Question: I'm made a chart timeseriescollection type. I'm fetching the following values to the database.
However when creating the graph, the values shown are not entirely accurate. Can someone tell me why this happens?
Only shows the date. Hours not appear correctly. Does anyone can help me solve this little problem please? I would be eternally grateful.
Thank you all very much.
Values from Database.
'''
select (CONCAT(data_registo, ' ', hora_registo)) as data, temperatura from registos where idSensor like 'Thermomether001' and data_registo between '2014-07-20' and '2014-07-24'
2014-07-20 00:26:03 19.4
2014-07-20 00:55:07 18.4
2014-07-20 01:58:14 18.4
2014-07-20 03:03:02 18.4
2014-07-20 04:40:13 19.3
2014-07-20 05:10:56 18.4
2014-07-20 05:41:40 19.3
.
.
.
2014-07-24 21:40:04 19.3
2014-07-24 22:09:42 19.2
2014-07-24 22:39:20 18.9
2014-07-24 23:02:19 19.8
2014-07-24 23:38:37 19.7
'''
Chart

As you can see only shows the date. The time that appears is not registered in the database. Can anyone help me?
Code of chart
JFreeChart createChart(XYDataset dataset) {
'''
JFreeChart chart = ChartFactory.createTimeSeriesChart(
"Chart", // title
"Date", // x-axis label
"Temperature", // y-axis label
dataset, // data
true, // create legend?
true, // generate tooltips?
false // generate URLs?
);
XYPlot plot = (XYPlot) chart.getPlot();
DateAxis axis = (DateAxis) plot.getDomainAxis();
axis.setDateFormatOverride(new SimpleDateFormat("yyyy-MM-dd HH:mm:ss"));
return chart;
}
XYDataset createDataset() throws SQLException, ParseException {
Connection con = null;
String databaseURL = "jdbc:sqlserver://-----;IntegratedSecurity=true";
String driverName = "com.microsoft.sqlserver.jdbc.SQLServerDriver";
try {
Class.forName(driverName).newInstance();
} catch (Exception ex) {
System.out.println("");
}
con = (Connection) DriverManager.getConnection(databaseURL);
if (!con.isClosed()) {
System.out.println("Successfully connected to the DataBase Server...");
}
SimpleDateFormat sdf = new SimpleDateFormat("yyyy-MM-dd HH:mm:ss");
String d1 = sdf.format(jDateChooser1.getDate());
String d2 = sdf.format(jDateChooser2.getDate());
String c1 = jComboBoxSensores.getSelectedItem().toString();
Statement statement;
statement = (Statement) con.createStatement();
String selectQuery ="select (CONCAT(data_registo, ' ', hora_registo)) as data, temperatura from registos where idSensor like '"+c1+"' and temperatura not in ('0.0') and data_registo between '"+d1+"' and '"+d2+"'";
ResultSet resultSet = null;
resultSet = statement.executeQuery(selectQuery);
TimeSeries s1 = new TimeSeries(c1);
while (resultSet.next()) {
String data = (String) resultSet.getObject("data");
String temperatura = (String) resultSet.getObject("temperatura");
SimpleDateFormat sdf2 = new SimpleDateFormat("yyyy-MM-dd HH:mm:ss");
Date dateI = sdf2.parse(data);
double value = Double.parseDouble(temperatura);
s1.addOrUpdate(new Hour(dateI), value);
}
resultSet.close();
TimeSeriesCollection dataset = new TimeSeriesCollection();
dataset.addSeries(s1);
return dataset;
}
JPanel createDemoPanel() throws SQLException, ParseException {
JFreeChart chart = createChart(createDataset());
ChartPanel panel = new ChartPanel(chart);
panel.setFillZoomRectangle(true);
panel.setMouseWheelEnabled(true);
return panel;
}
}
'''
As you can see only shows the date. The time that appears is not registered in the database. Can anyone help me?
Very thanks everyone.
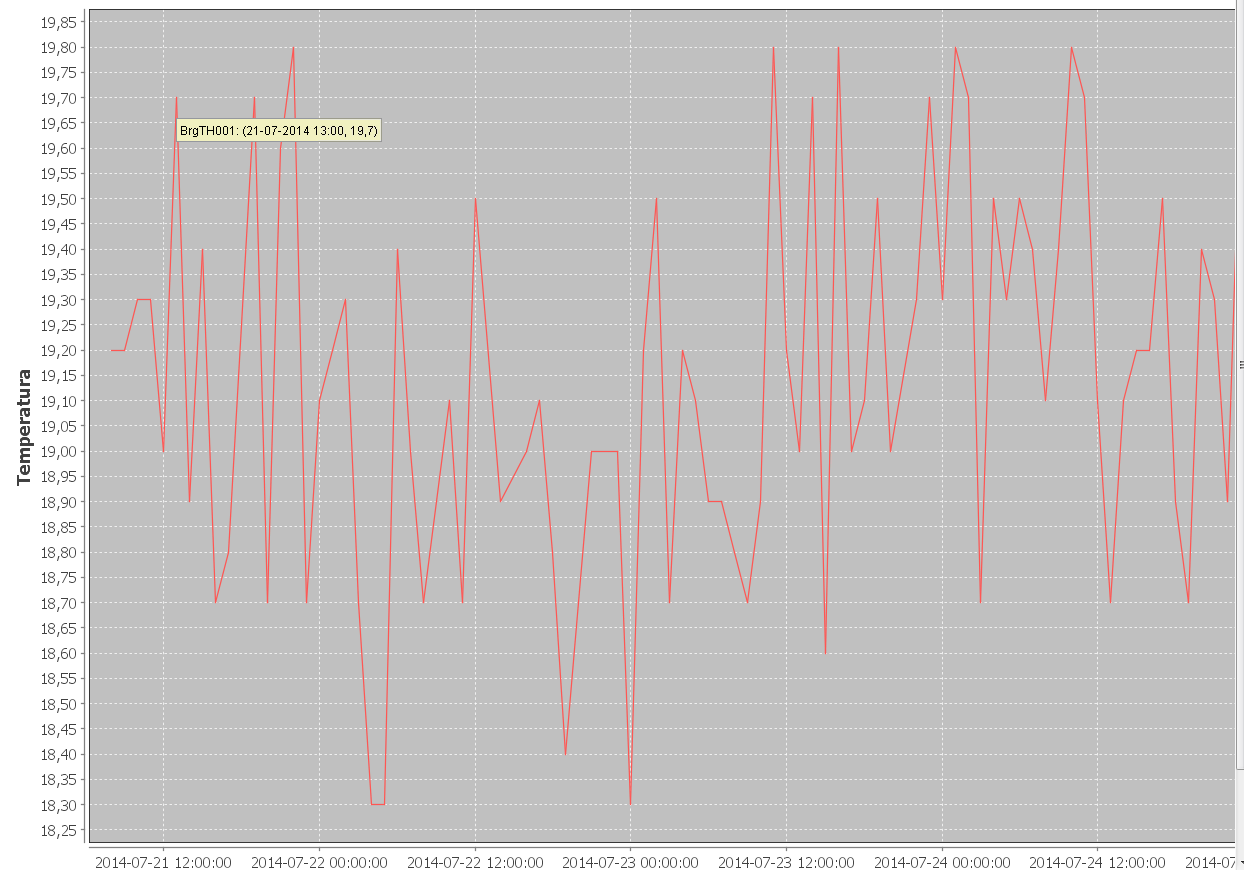
Answer: You're truncating 'dateI' to the nearest hour. Instead, use 'Second' to preserve the full resolution retrieved from the query and store the result in the model.
'''
s1.addOrUpdate(new Second(dateI), value);
'''
In the view, you can 'setDateFormatOverride()' to the desired format on the domain axis, as shown <URL>.
'''
axis.setDateFormatOverride(new SimpleDateFormat("yyyy-MM-dd HH"));
'''